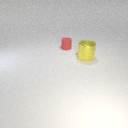
large yellow metal cylinder to the right of small red rubber cylinder